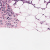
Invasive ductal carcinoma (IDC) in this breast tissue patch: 1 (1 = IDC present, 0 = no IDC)